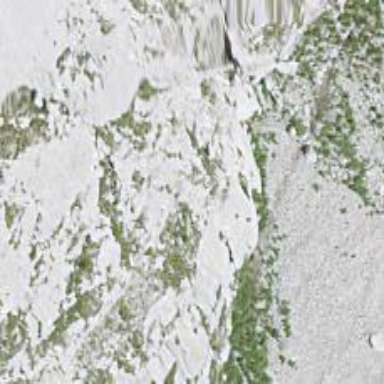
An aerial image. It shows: Natural cliff.